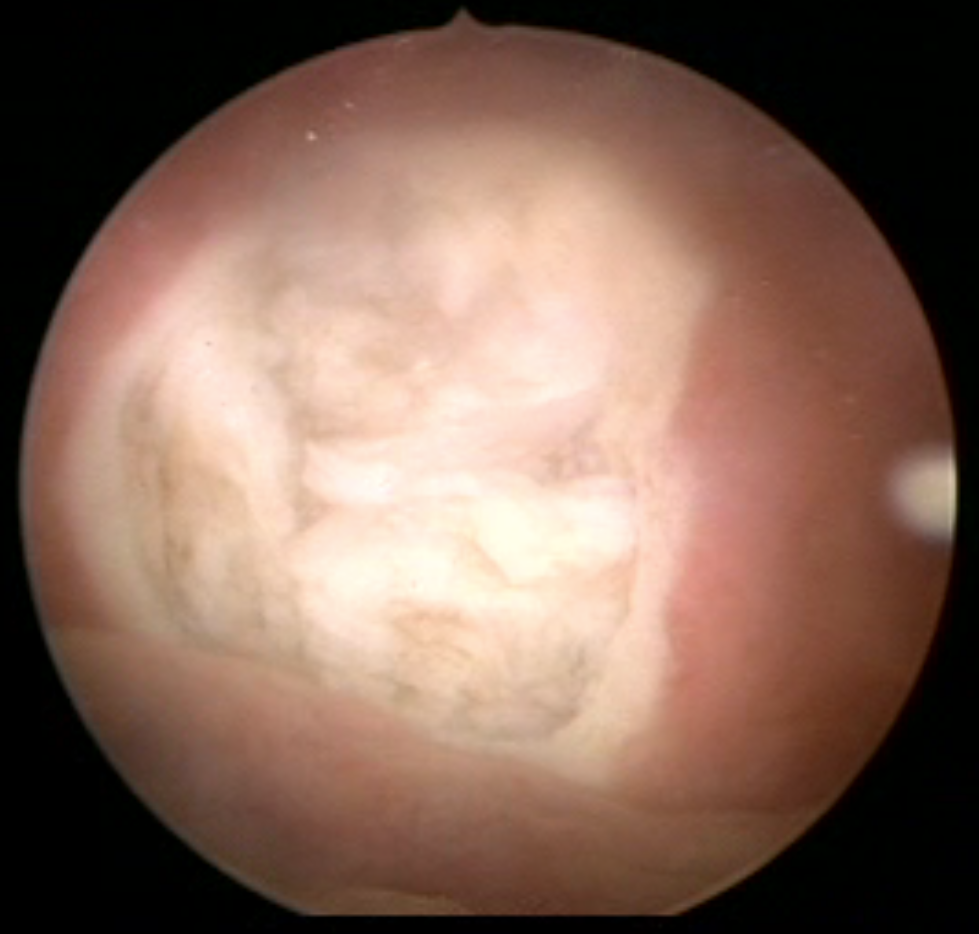
Modality: WLC
Class: Anatomical landmarks
Subclass: ResectionBed
Lesion: L1
Morphology: Non-papillary
Bladder cancer association: No